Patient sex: F
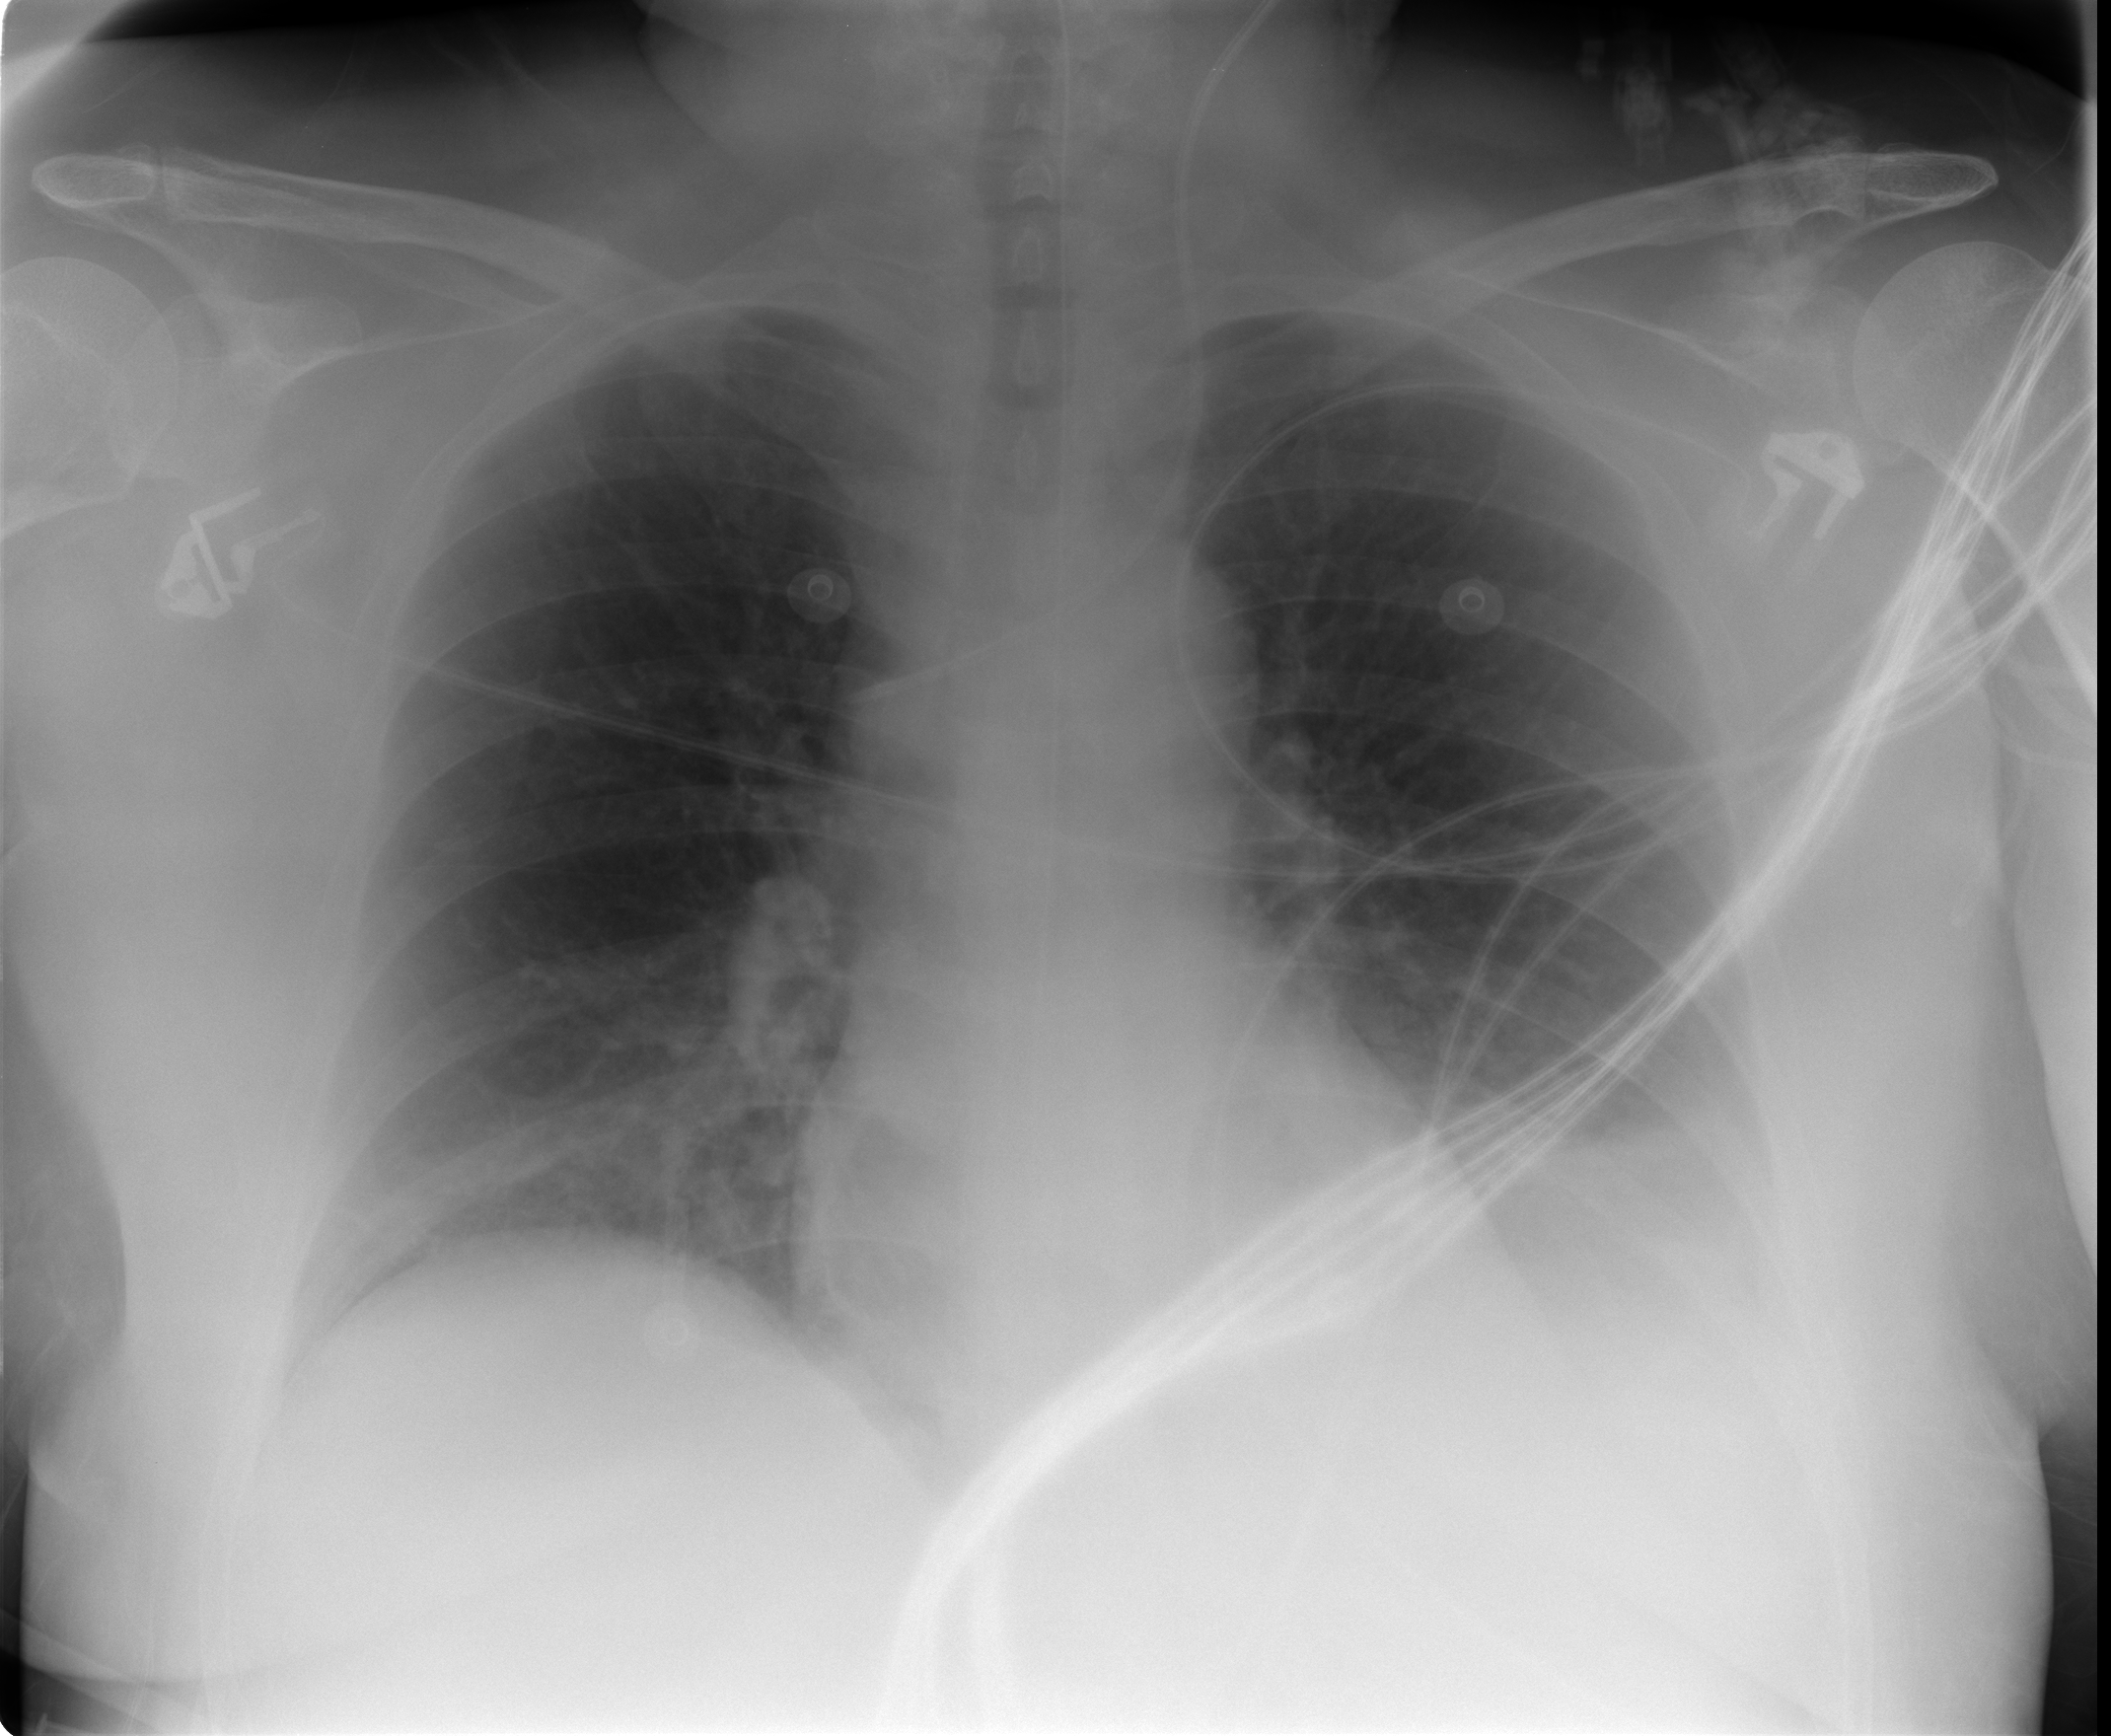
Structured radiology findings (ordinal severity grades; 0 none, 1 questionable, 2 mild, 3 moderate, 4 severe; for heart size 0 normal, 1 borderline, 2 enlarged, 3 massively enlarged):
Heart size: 0
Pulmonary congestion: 0
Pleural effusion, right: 1
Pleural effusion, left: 2
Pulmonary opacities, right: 0
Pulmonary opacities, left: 0
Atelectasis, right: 1
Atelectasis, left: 2